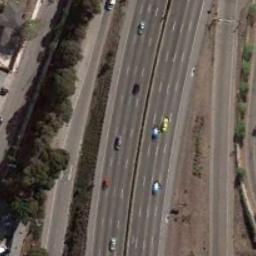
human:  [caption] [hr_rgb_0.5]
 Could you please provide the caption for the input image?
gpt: The freeway is next to lines of trees with some cars .

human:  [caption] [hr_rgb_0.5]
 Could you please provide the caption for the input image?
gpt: Cars stopped on both sides of the highway .

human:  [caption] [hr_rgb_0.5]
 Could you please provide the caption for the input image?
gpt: Some freeways have many trees on either side of the freeways .

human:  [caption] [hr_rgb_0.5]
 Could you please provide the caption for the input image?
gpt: There are many green trees around several intersecting freeways, And there are many cars on the freeway .

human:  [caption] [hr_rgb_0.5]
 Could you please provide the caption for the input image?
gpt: There are bare lawns and some trees beside the freeway .